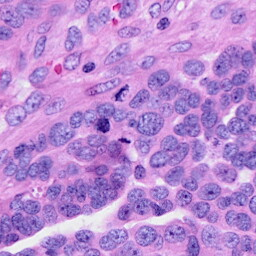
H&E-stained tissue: Ovarian